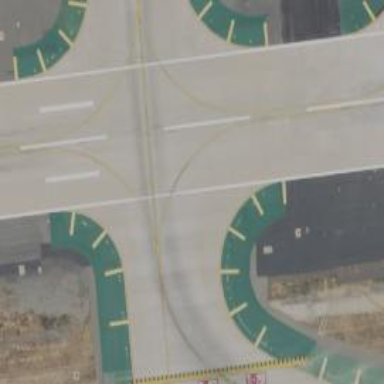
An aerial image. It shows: View of taxiway at the airport.